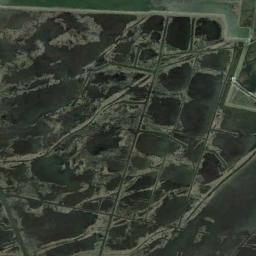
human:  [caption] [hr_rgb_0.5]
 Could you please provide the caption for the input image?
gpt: There are two small lakes in this wetland  , and the rest area is covered by vegetation .

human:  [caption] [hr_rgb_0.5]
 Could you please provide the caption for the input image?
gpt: The wetland consists of green plants and water .

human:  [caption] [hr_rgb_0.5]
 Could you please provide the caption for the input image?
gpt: The river surface in a wetland is covered with green trivial plants .

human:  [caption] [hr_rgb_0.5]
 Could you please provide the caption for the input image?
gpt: There are many different areas of wetlands .

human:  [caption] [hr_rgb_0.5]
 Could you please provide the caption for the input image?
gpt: There are many green areas and some water areas on the wetland .